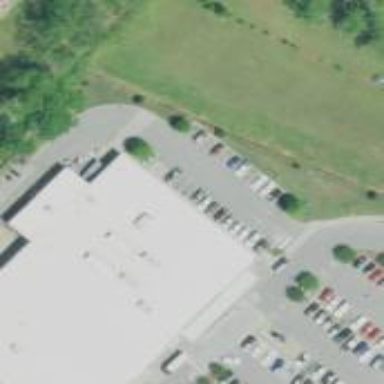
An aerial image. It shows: Pharmacy providing healthcare services.